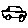
Label: car